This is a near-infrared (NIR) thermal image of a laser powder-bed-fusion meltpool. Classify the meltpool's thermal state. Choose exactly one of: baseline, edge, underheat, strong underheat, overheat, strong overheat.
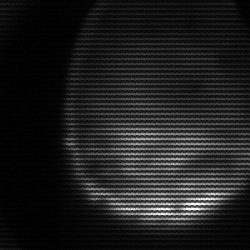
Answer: edge